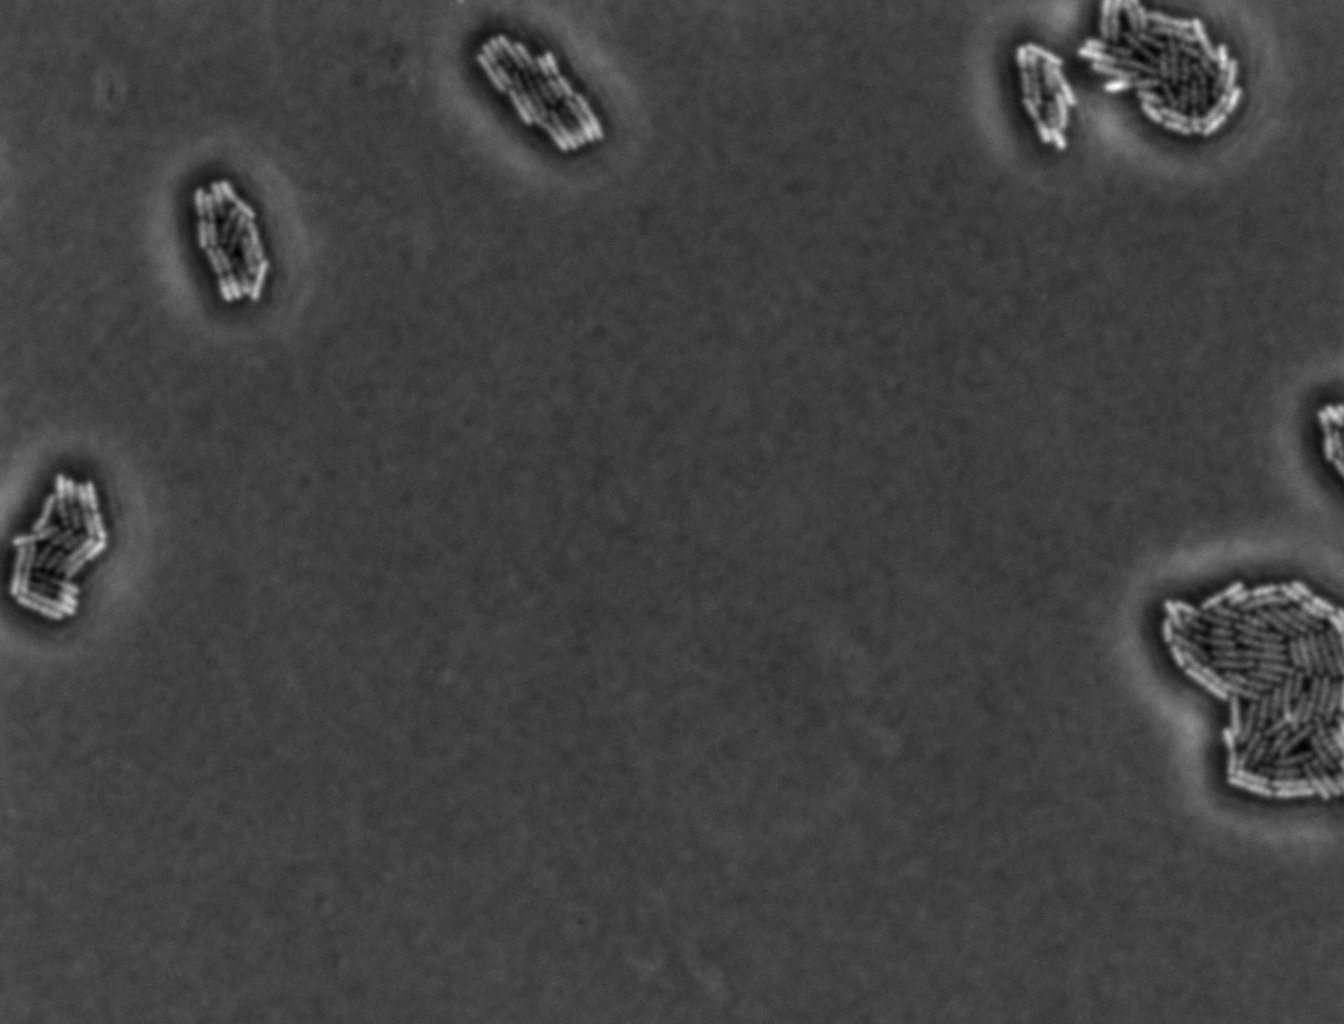
Phase contrast microscopy, 60x objective, 3 h incubation, 1.5% agar